Question:
<URL>
'''
<div style="left: 0; top: 0;">
<img src="images/tit_fondo1.jpg" style="position: relative ; z-index: 1;"/>
<img src="images/tit_fondo2.jpg" style="position: absolute ; z-index: 1;"/>
<img src="images/tit_titulo.png" style="position: relative ; z-index: 2;"/>
<div style="text-align:center; margin-left: auto ;margin-right: auto ;width:80%;">
<p style="color:#755C48; font:italic 10px arial;position: relative ; z-index:
2;">"Paragraph with a shor text of two or three lines"</p>
</div>
</div>
'''
The problem with this is that the img C cant be on top of img A.
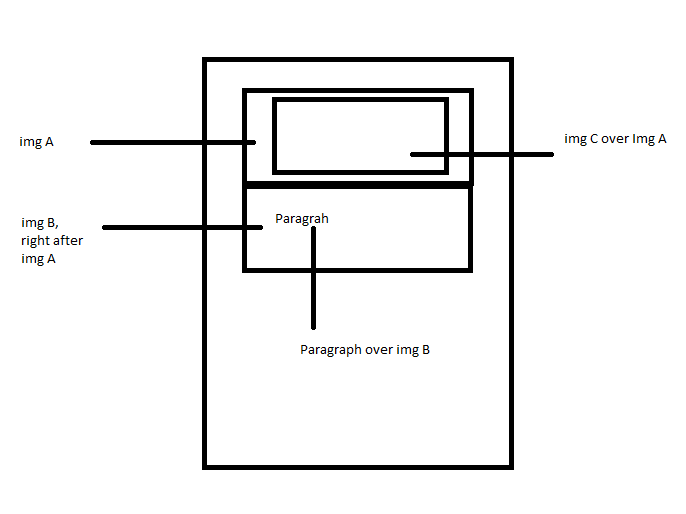
Answer: Try this:
<URL>
'''
<div style="left: 0; top: 0;position: relative;">
<img src="http://s22.postimg.org/o27ibahxd/tit_fondo1.jpg" style="position: relative ; z-index: 1;"/>
<br/> <img src="http://s16.postimg.org/8ysqmfif9/tit_fondo2.jpg" style="position: relative ; z-index: 1;"/>
<img src="http://s10.postimg.org/xt62u60dh/intro_bandera1.png" style="position: relative ; z-index: 2;position: absolute;left:0;top:0;"/>
<div style="position: absolute;bottom: -2px;left: 0;margin-left: auto ;margin-right: auto ;width:80%;">
<p style="color:#755C48; font:italic 10px arial;position: relative ; z-index:
2;">"Paragraph with a shor text of two or three lines"</p>
</div>
</div>
'''